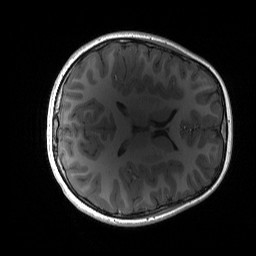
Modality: T1w
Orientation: axial
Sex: male
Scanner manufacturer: siemens
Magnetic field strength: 3 T
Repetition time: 1.9 s
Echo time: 0.00243 s